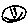
Label: smiley face